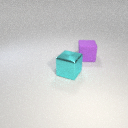
large purple rubber cube behind large cyan metal cube